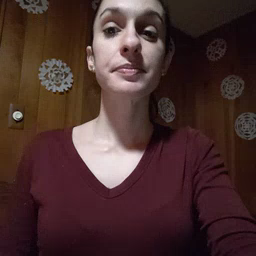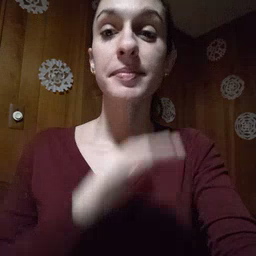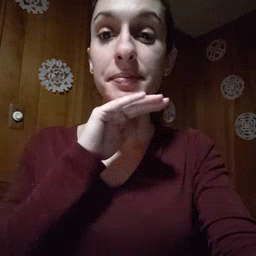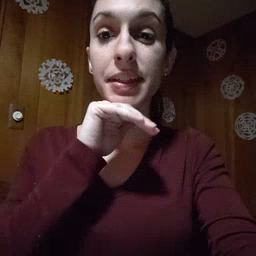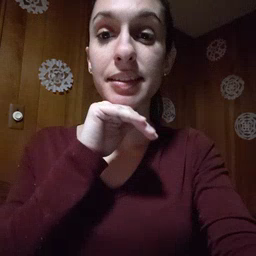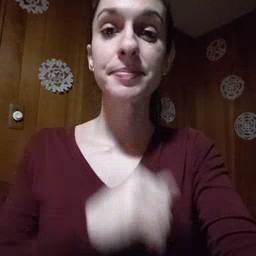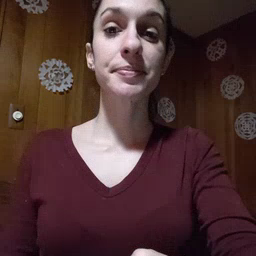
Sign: pig